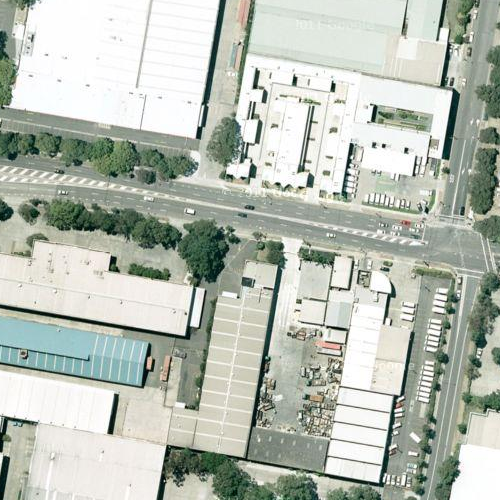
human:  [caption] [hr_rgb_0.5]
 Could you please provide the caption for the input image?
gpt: An industrial area with many buildings arranged densely .

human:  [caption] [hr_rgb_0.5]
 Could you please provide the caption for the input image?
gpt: Many buildings densely arranged in the residential area while some roads go though .

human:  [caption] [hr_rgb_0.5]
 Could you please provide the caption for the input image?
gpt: There are some buildings arranged densely in the residential area .

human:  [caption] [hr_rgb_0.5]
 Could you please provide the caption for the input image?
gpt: Some roads go through the industrial area with many white buildings arranged densely .

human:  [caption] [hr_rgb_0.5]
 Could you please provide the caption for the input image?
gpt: There are many buildings densely arranged in the industrial buildings .